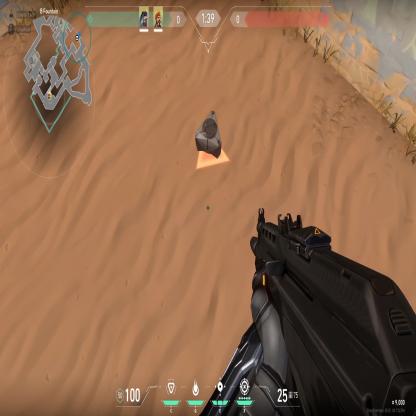
Label: dropped spike